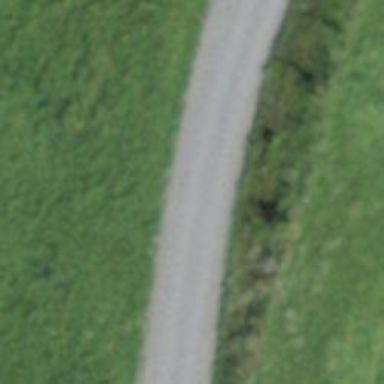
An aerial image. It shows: Unclassified road with asphalt surface.